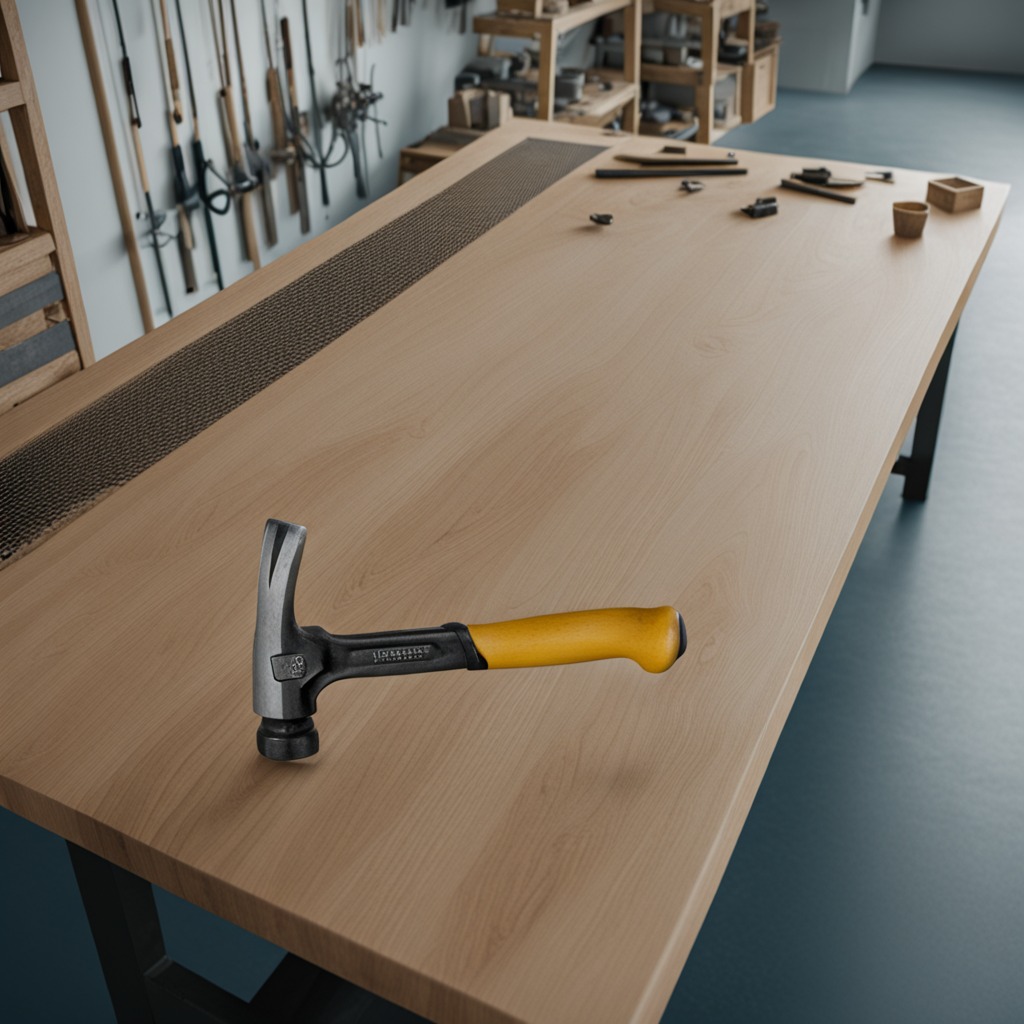
A hammer is lying on a workbench inside a coastal fishing gear workshop.